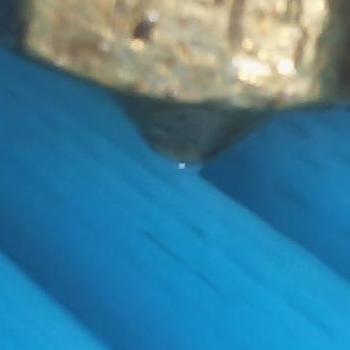
Flow rate: 224%